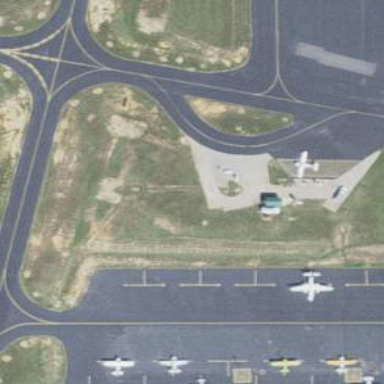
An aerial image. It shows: Image of taxiway at airport.